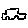
Label: car